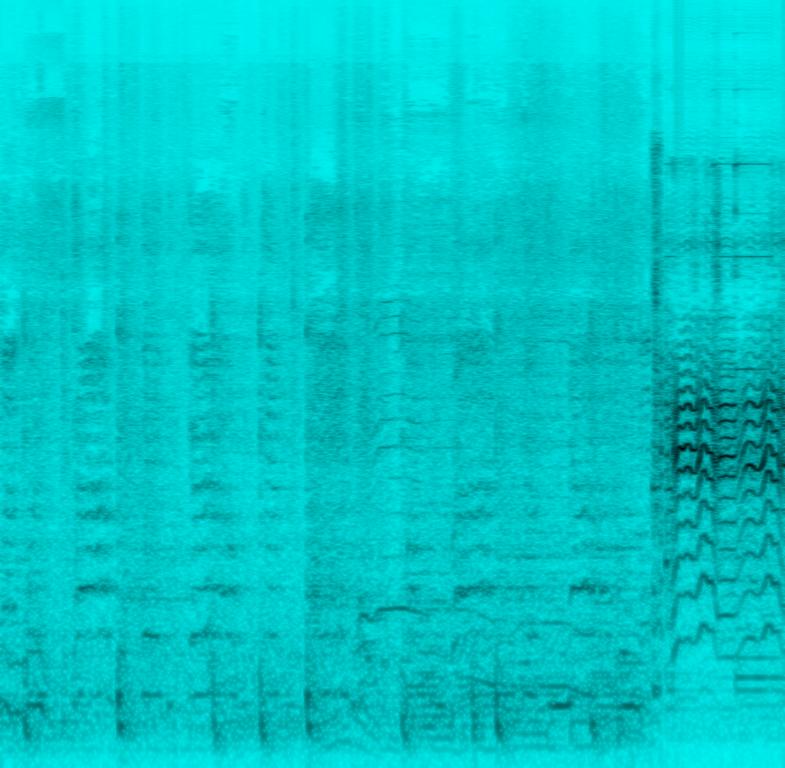
The excerpt features a song sounding from a speaker and being recorded with an amateur device like a phone. After a finger snap, the same song can be heard recorded in similar conditions but lower in volume.